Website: ulta-beauty
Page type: newsletter-management
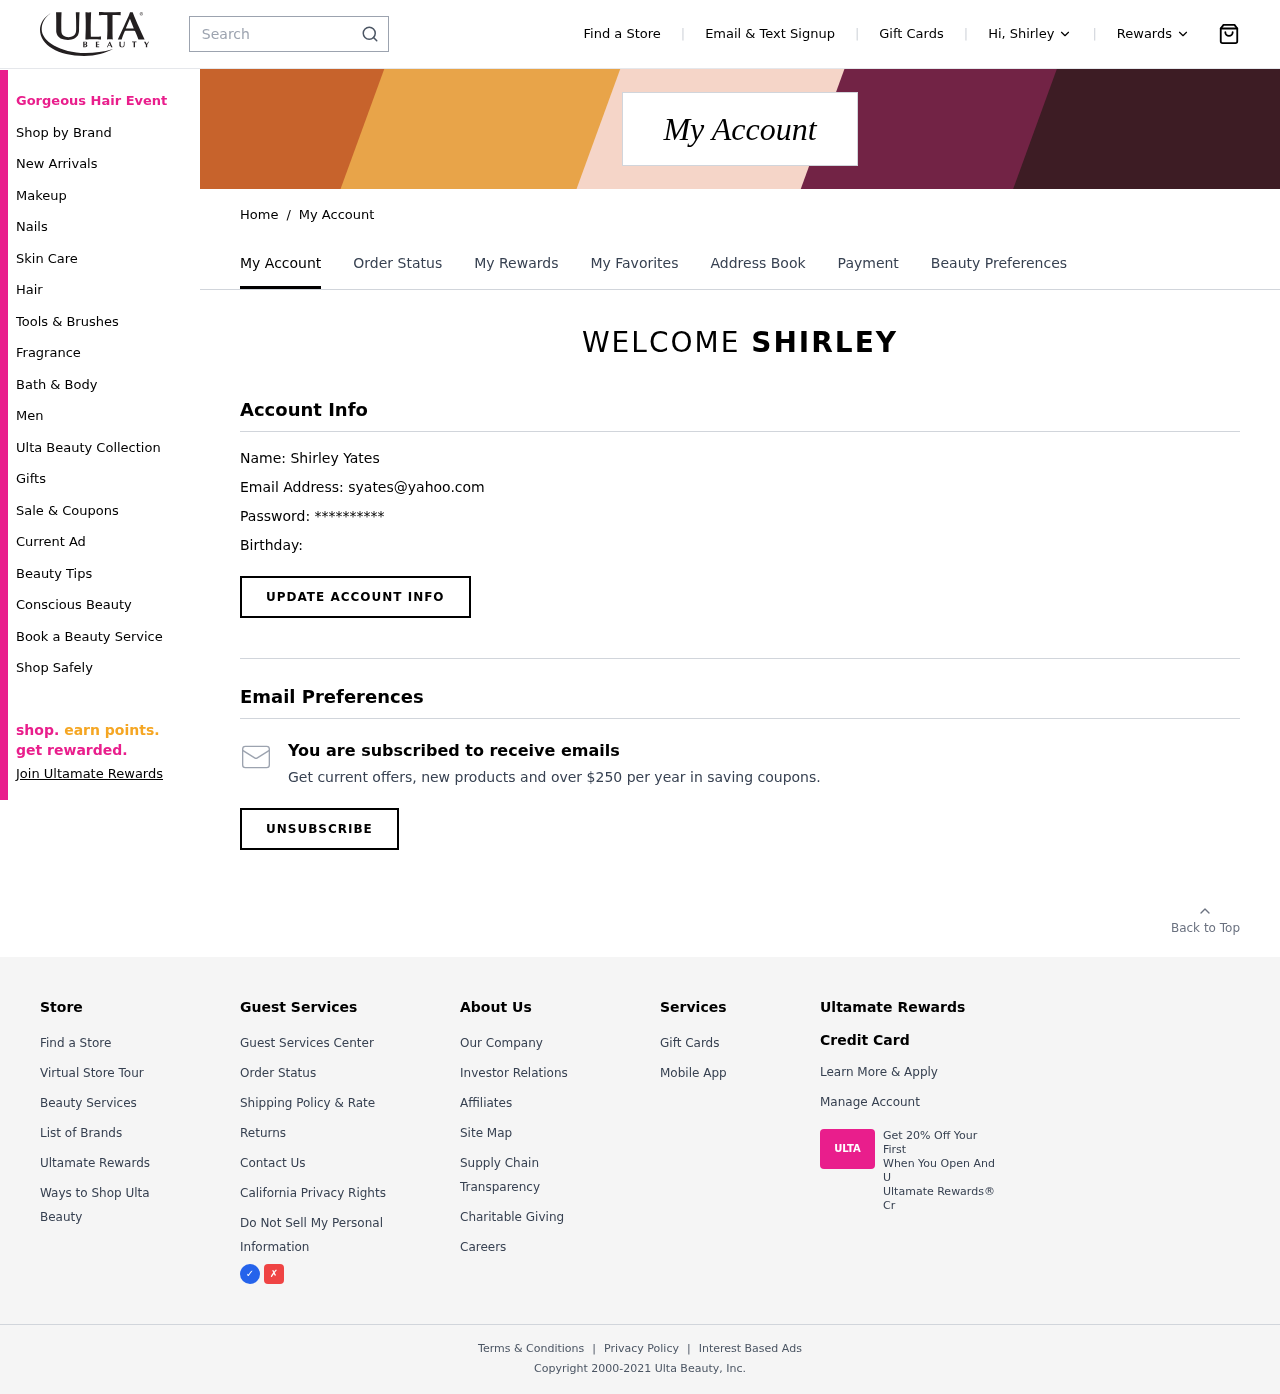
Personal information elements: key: PII_EMAIL
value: syates@yahoo.com
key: PII_FIRSTNAME
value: Shirley
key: PII_FIRSTNAME
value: SHIRLEY
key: PII_FULLNAME
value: Shirley Yates
Search elements: key: HEADER_SEARCH
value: Search